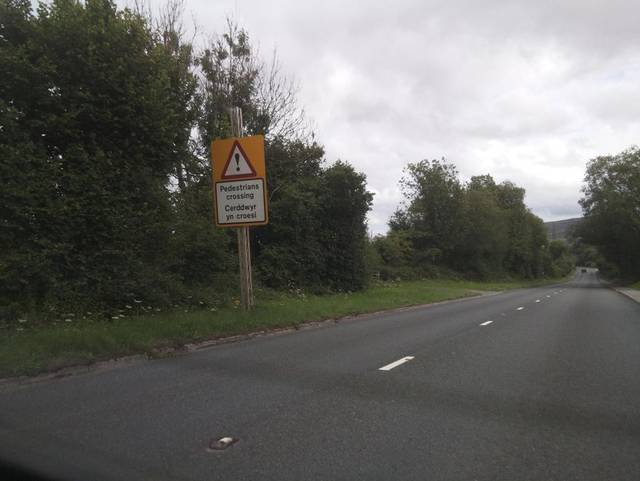
Region: United Kingdom
Coordinates: 51.754, -3.524